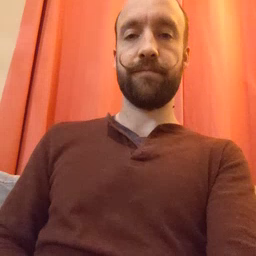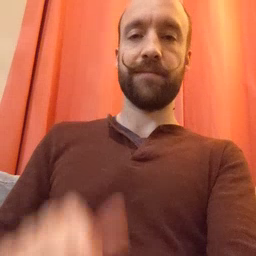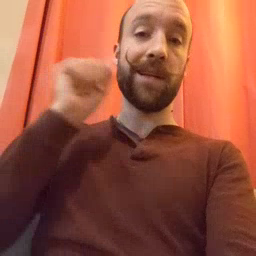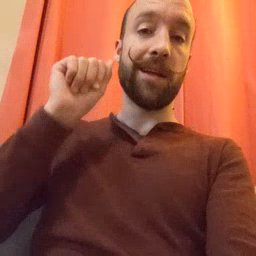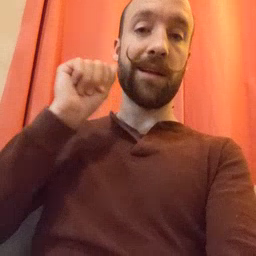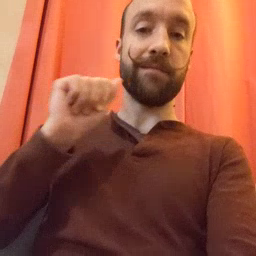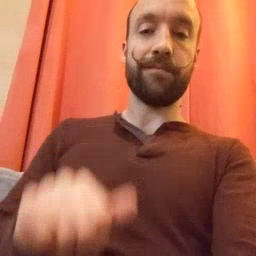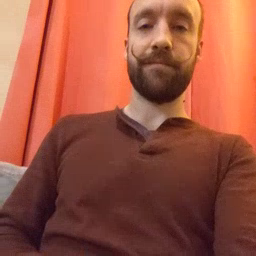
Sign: aunt